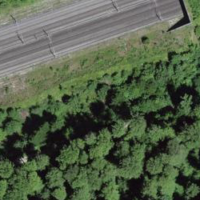
EUNIS habitat code: 41
Species observed at this site:
Lysimachia nemorum